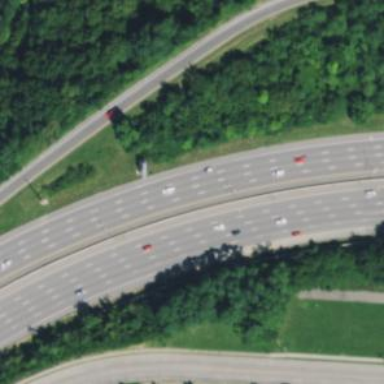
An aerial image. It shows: View of motorway.